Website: macys
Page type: billing-address
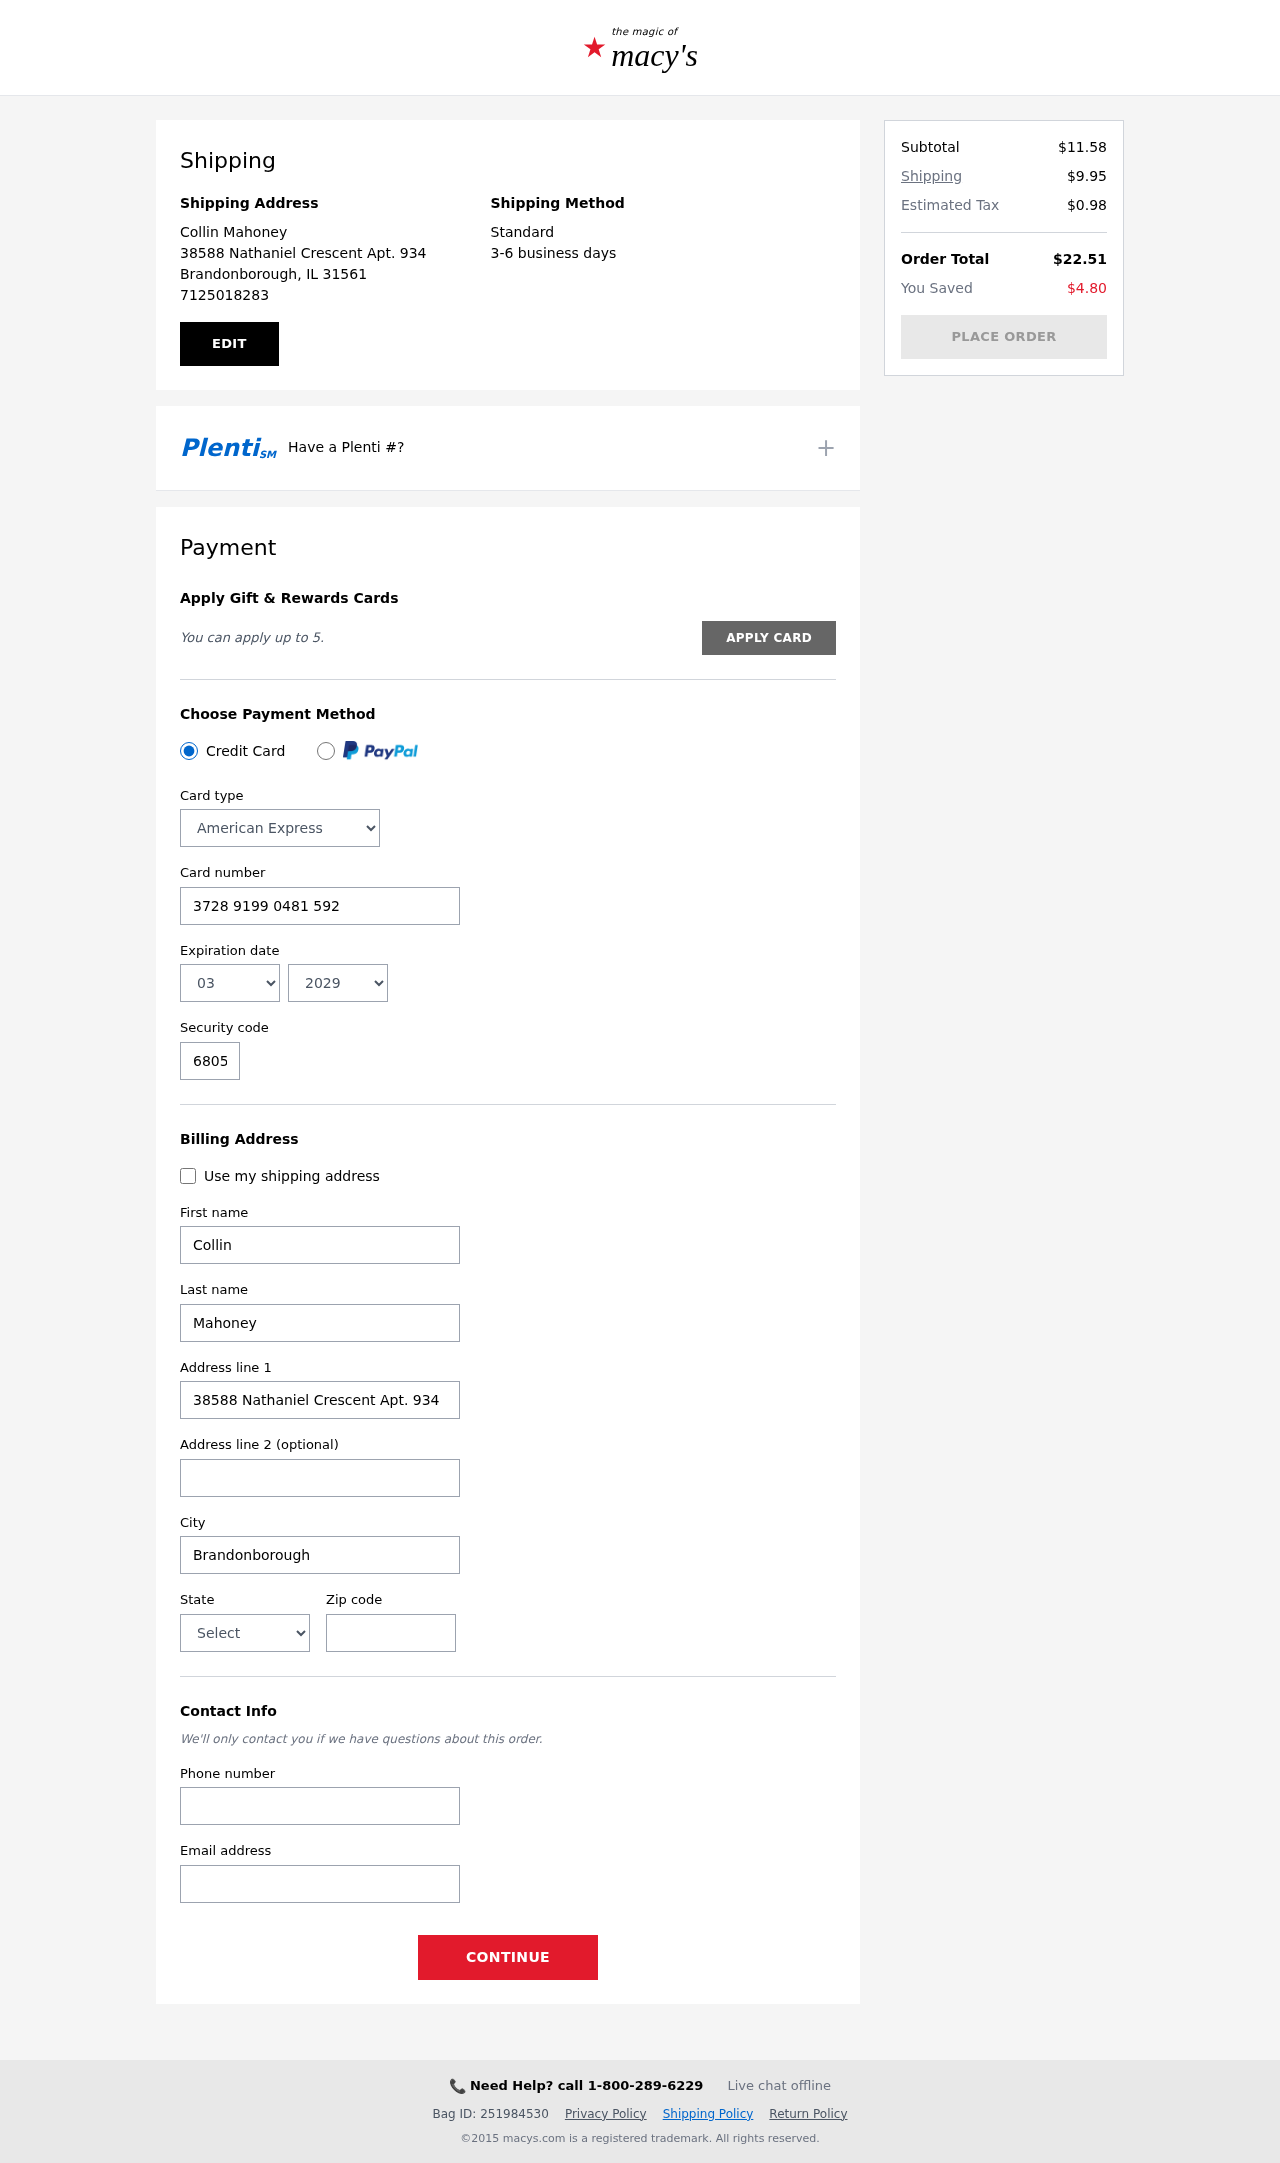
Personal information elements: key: PII_CARD_CVV
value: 6805
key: PII_CARD_EXPIRY_MONTH
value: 03
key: PII_CARD_EXPIRY_YEAR
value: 29
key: PII_CARD_NUMBER
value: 3728 9199 0481 592
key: PII_CARD_TYPE
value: American Express
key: PII_CITY
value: Brandonborough
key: PII_CITY_STATE_ZIP
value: Brandonborough, IL 31561
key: PII_EMAIL
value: collin_mahoney@hotmail.com
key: PII_FIRSTNAME
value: Collin
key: PII_FULLNAME
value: Collin Mahoney
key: PII_LASTNAME
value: Mahoney
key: PII_PHONE
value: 7125018283
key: PII_POSTCODE
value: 31561
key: PII_STATE
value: Illinois
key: PII_STREET
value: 38588 Nathaniel Crescent Apt. 934
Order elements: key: ORDER_SUBTOTAL
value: $11.58
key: ORDER_SHIPPING_COST
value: $9.95
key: ORDER_TAX
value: $0.98
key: ORDER_TOTAL
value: $22.51
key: ORDER_SAVINGS
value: $4.80